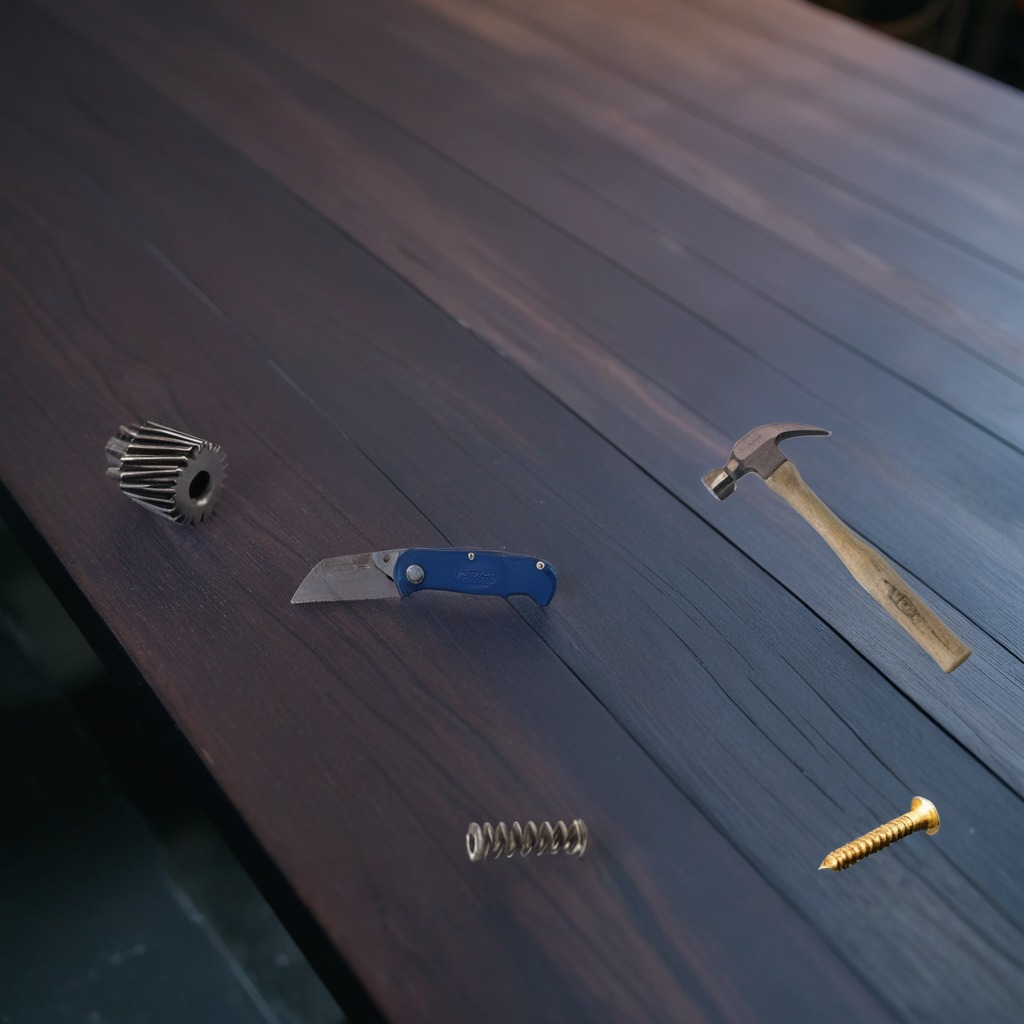
A coiled metal spring is lying on a table.